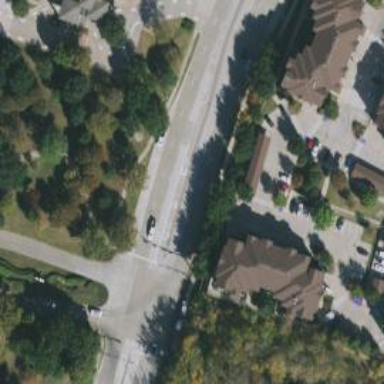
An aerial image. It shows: Secondary road.